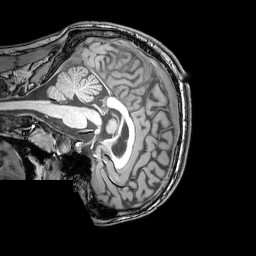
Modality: T1w
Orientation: sagittal
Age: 23
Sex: male
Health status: healthy
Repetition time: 0.081 s
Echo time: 0.037 s